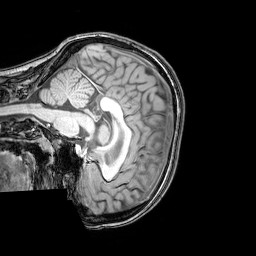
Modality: T1w
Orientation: sagittal
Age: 24
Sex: female
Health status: healthy
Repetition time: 0.081 s
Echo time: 0.037 s